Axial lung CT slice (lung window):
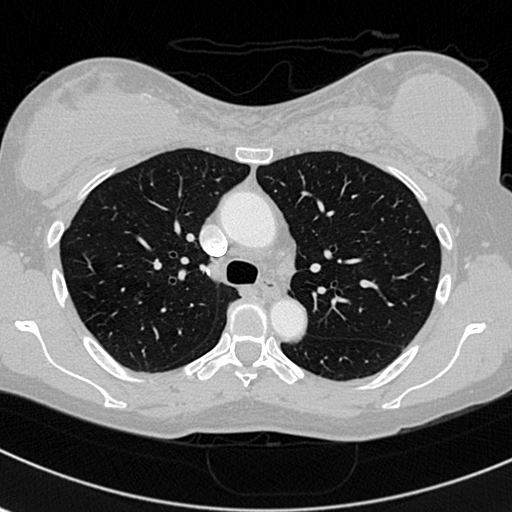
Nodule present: no